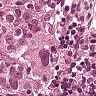
Metastatic tissue present: yes